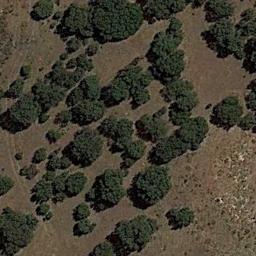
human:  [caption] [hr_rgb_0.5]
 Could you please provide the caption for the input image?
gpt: Chaparral is densely distributed on the sand .

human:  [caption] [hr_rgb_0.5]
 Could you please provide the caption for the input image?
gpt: In this jungle, Only the little vegetation can be seen .

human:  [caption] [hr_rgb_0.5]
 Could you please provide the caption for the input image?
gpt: Some disconnected chaparrals of different sizes grow on the wasteland .

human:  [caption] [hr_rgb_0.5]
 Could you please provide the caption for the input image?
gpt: The chaparral is consist of some green bushes on the desert .

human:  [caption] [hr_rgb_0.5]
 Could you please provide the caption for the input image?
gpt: The chaparral is thicker on the left than on the right .